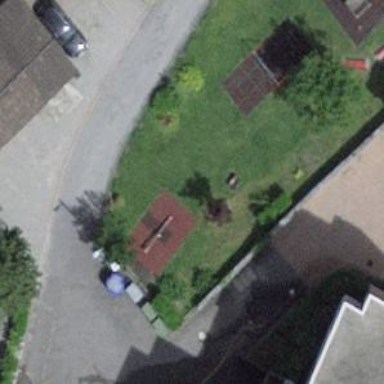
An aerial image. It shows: Seesaw in the playground.